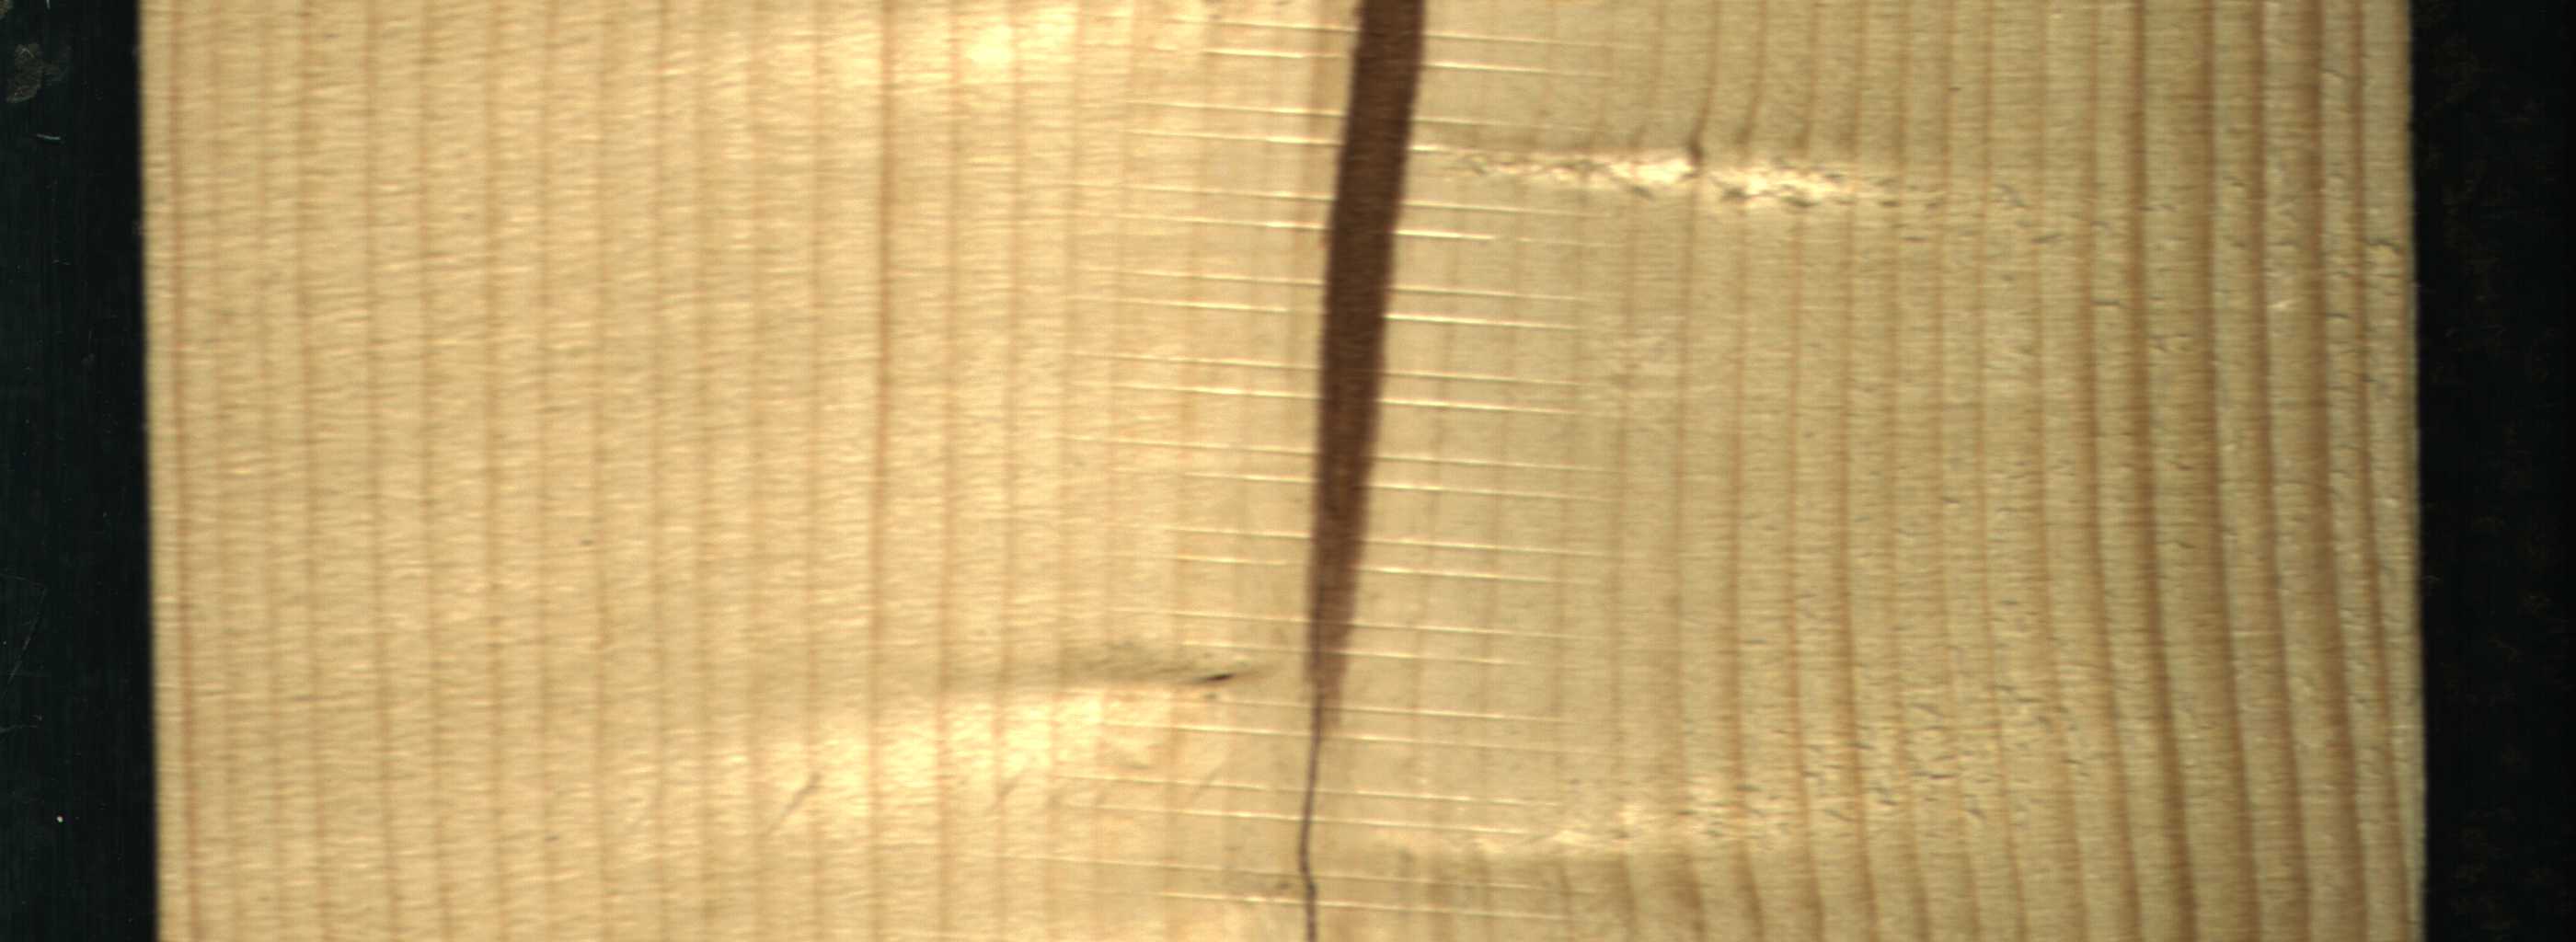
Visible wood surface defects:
Marrow
Crack